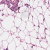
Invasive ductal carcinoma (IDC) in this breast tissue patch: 0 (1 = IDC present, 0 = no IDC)